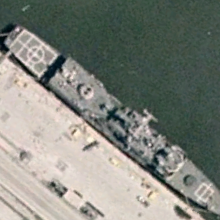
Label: Ticonderoga-class_cruiser